Question: I have in my app a navigation bar that have 2 buttons, one at each side. This button are used to change some important aspects of the app, like servers and stuff.
When the server is offline or have any problems the user is asked to change this option.
What i want is: How can i append a image to a button to call the user's attention? Something like this:

But the problem is: i don't even know how to start looking for this, how can i do it?
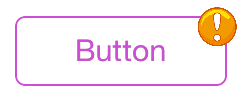
Answer: I recommend adding a UILabel as a subview of the button instead of an image, that way you can programmatically change it by using NSNotificationCenter from anywhere in your app.
'''
- (void)viewDidLoad
{
[[NSNotificationCenter defaultCenter]
addObserver:self
selector:@selector(updateButtonLabel:)
name:@"UpdateButtonLabel" object:nil];
UIButton *button = [UIButton buttonWithType:UIButtonTypeSystem]
button.frame = CGRectMake(0, 0, 35, 35);
[button addTarget:self action:@selector(buttonMethods:) forControlEvents:UIControlEventTouchUpInside];
[button setTintColor:[UIColor companyBlue]];
[button setTitle:@"Button" forState:UIControlStateNormal];
self.buttonLabel = [[UILabel alloc]initWithFrame:CGRectMake(18,-7,18,18)];
self.buttonLabel.textColor = [UIColor whiteColor];
self.buttonLabel.backgroundColor = [UIColor companyRed];
self.buttonLabel.font = [UIFont systemFontOfSize:13.0];
self.buttonLabel.layer.cornerRadius = 9;
self.buttonLabel.layer.masksToBounds = YES;
self.buttonLabel.textAlignment = NSTextAlignmentCenter;
self.buttonLabel.text = @"!";
[button addSubview:self.buttonLabel];
}
- (void)updateButtonLabel:(NSNotification *)notification
{
NSString *labelString = notification.object;
// Post a notification from any view controller with a string with no characters to hide the label:
if (newString.length < 1)
{
self.buttonLabel.hidden = YES;
}
else
{
self.buttonLabel.text = labelString;
}
}
- (void)dealloc
{
[[NSNotificationCenter defaultCenter] removeObserver:self];
}
'''